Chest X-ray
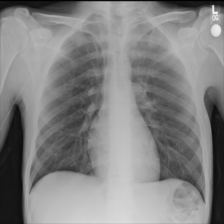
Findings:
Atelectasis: negative
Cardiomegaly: negative
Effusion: negative
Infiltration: negative
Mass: negative
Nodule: negative
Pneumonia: negative
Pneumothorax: negative
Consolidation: negative
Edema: negative
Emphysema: negative
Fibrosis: negative
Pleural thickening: negative
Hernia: negative